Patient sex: M
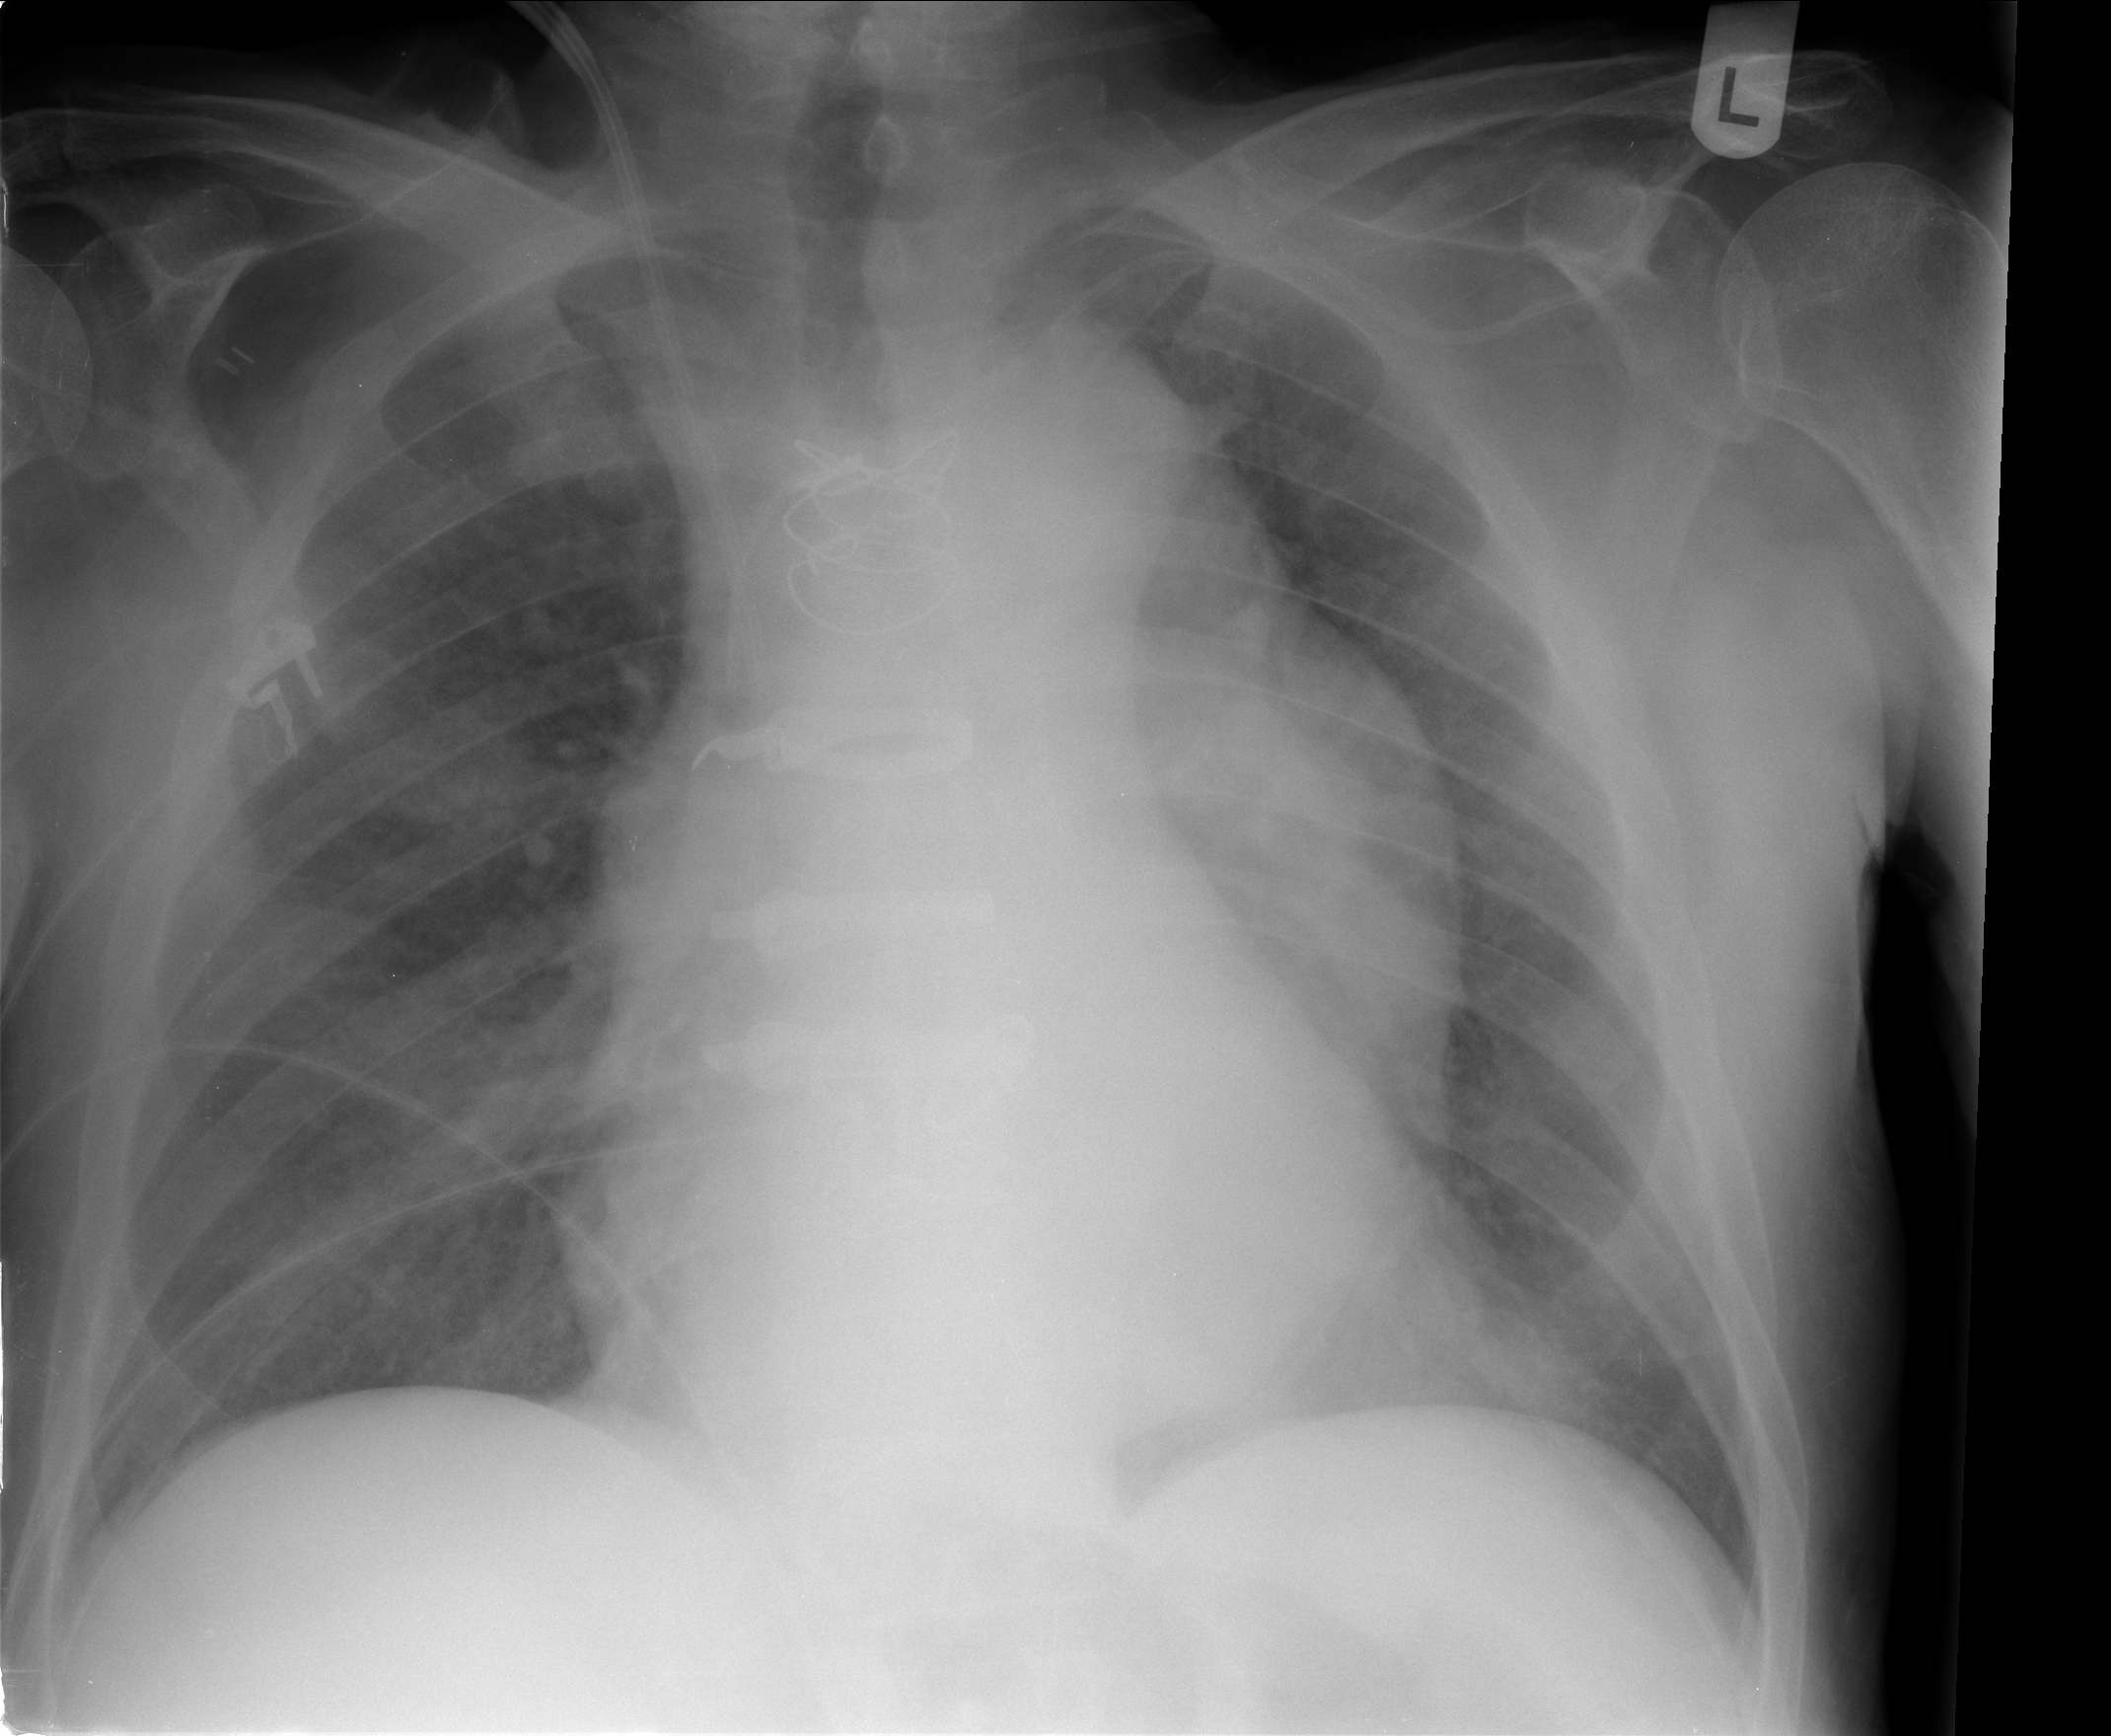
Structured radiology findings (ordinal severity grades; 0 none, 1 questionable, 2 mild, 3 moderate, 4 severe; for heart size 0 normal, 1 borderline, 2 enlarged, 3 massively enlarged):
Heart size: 2
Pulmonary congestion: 3
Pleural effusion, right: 0
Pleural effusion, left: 0
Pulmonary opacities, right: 3
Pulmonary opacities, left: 3
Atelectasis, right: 2
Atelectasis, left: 2